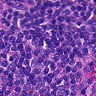
Metastatic tissue present: no